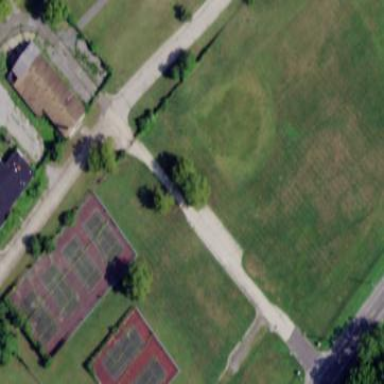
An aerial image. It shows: Recreation ground.